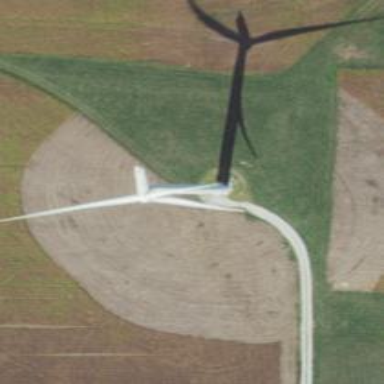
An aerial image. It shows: Wind generator powered by wind. The generator type is horizontal axis and it uses wind turbines.